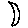
Label: moon